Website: crate-barrel
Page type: cross-sells
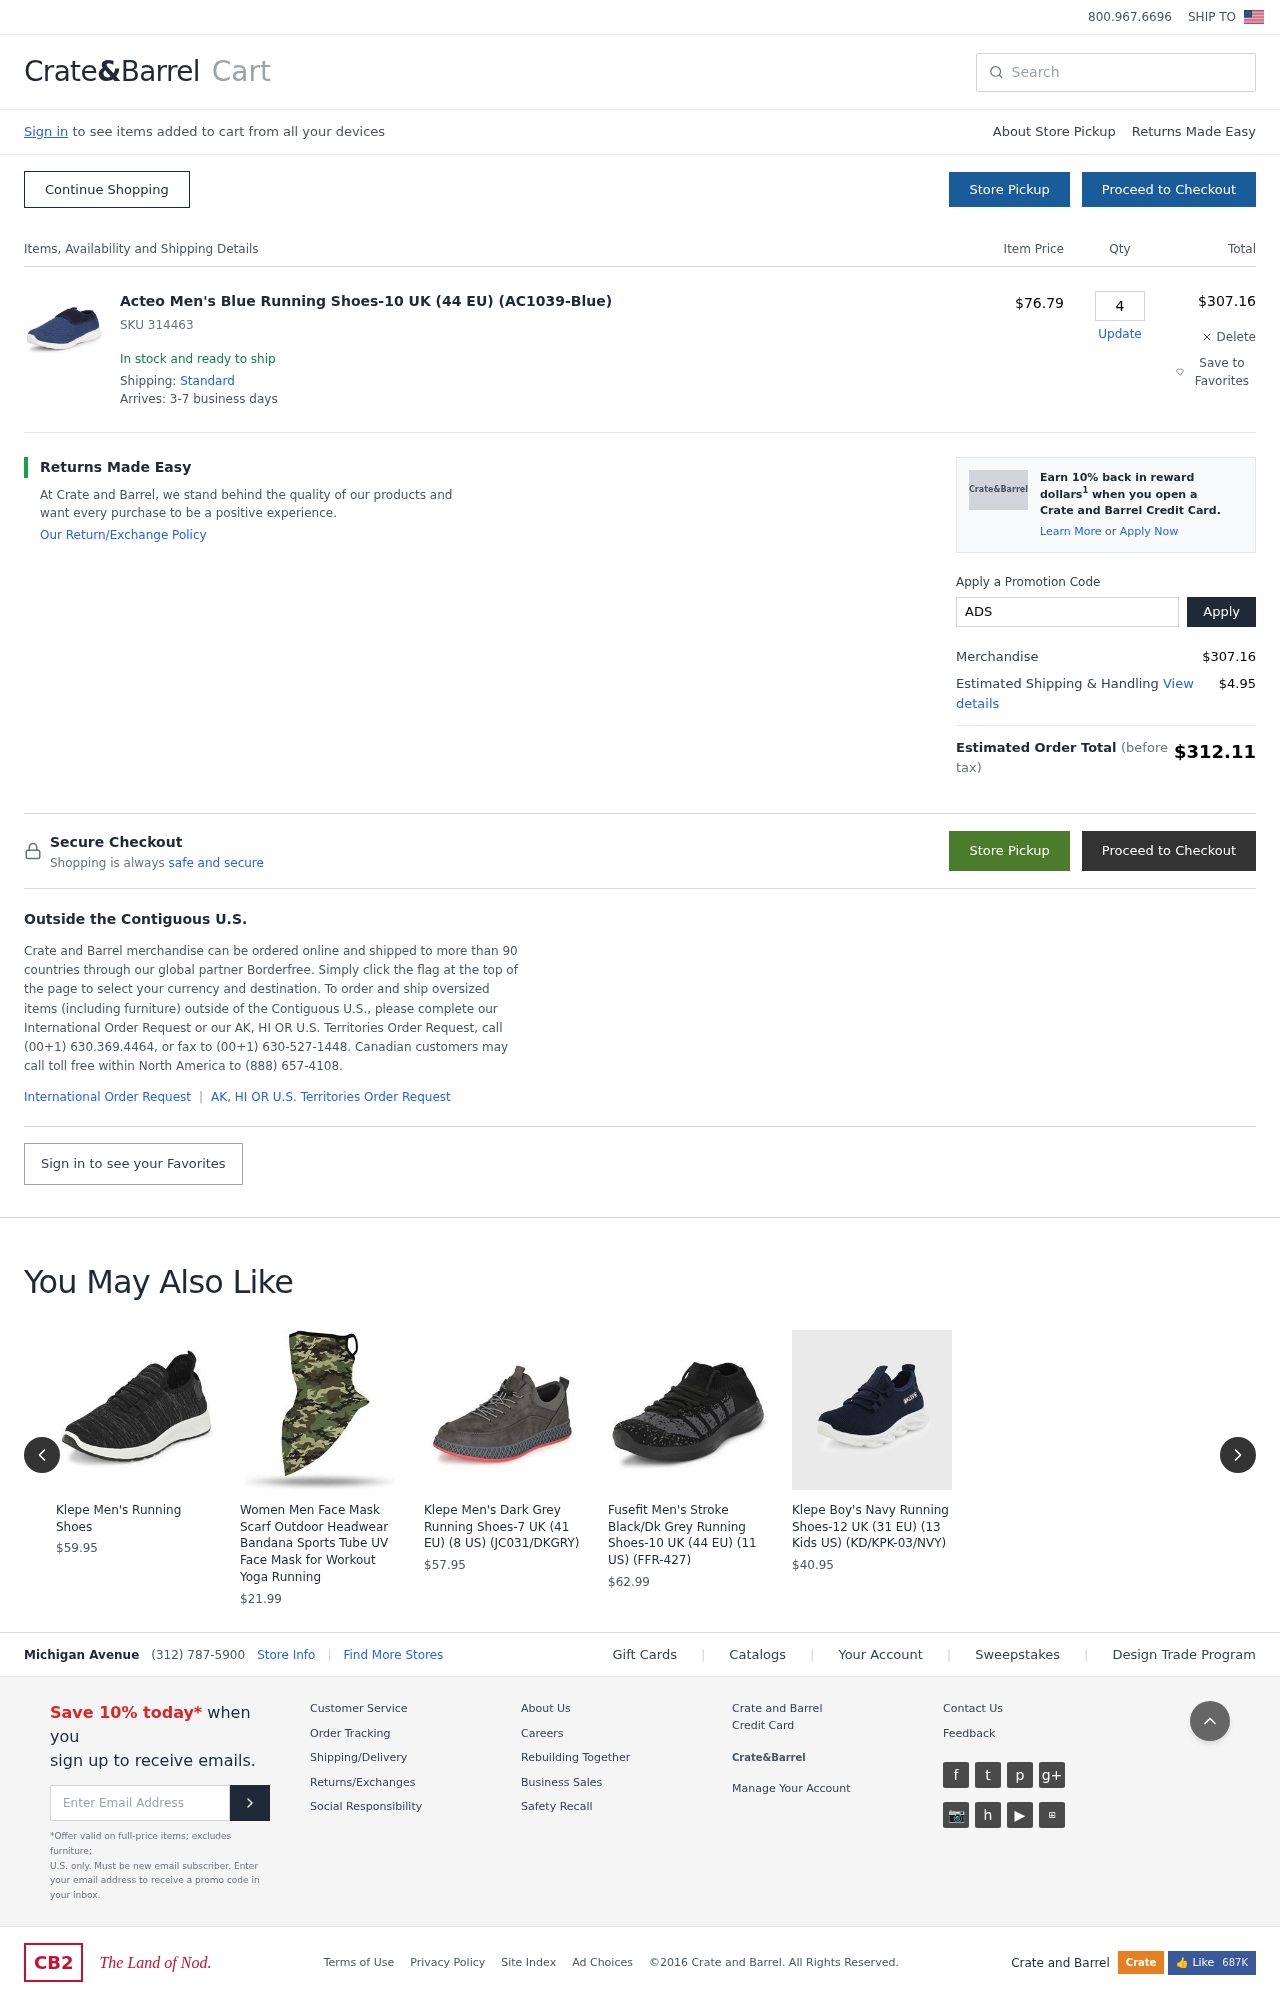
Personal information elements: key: PII_PROMO_CODE
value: ADSSAVE
Product elements: key: PRODUCT1_NAME
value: Acteo Men's Blue Running Shoes-10 UK (44 EU) (AC1039-Blue)
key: PRODUCT1_PRICE
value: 76.79
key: PRODUCT1_QUANTITY
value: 4
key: PRODUCT2_NAME
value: Klepe Men's Running Shoes
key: PRODUCT2_PRICE
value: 59.95
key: PRODUCT3_NAME
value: Women Men Face Mask Scarf Outdoor Headwear Bandana Sports Tube UV Face Mask for Workout Yoga Running
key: PRODUCT3_PRICE
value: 21.99
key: PRODUCT4_NAME
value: Klepe Men's Dark Grey Running Shoes-7 UK (41 EU) (8 US) (JC031/DKGRY)
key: PRODUCT4_PRICE
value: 57.95
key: PRODUCT5_NAME
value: Fusefit Men's Stroke Black/Dk Grey Running Shoes-10 UK (44 EU) (11 US) (FFR-427)
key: PRODUCT5_PRICE
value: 62.99
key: PRODUCT6_NAME
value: Klepe Boy's Navy Running Shoes-12 UK (31 EU) (13 Kids US) (KD/KPK-03/NVY)
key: PRODUCT6_PRICE
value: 40.95
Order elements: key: ORDER_SKU
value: SKU 314463
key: ORDER_ITEM_TOTAL
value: $307.16
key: ORDER_SUBTOTAL
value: $307.16
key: ORDER_SHIPPING_COST
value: $4.95
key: ORDER_TOTAL
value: $312.11
Search elements: key: HEADER_SEARCH
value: Search